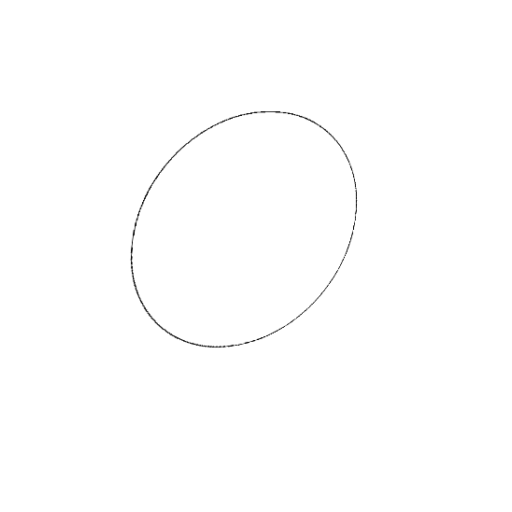
Crossing number: 0